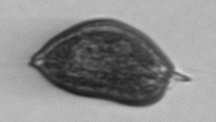
Label: Prorocentrum_micans